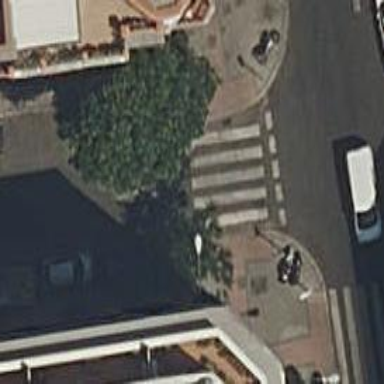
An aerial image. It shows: Marked road crossing.